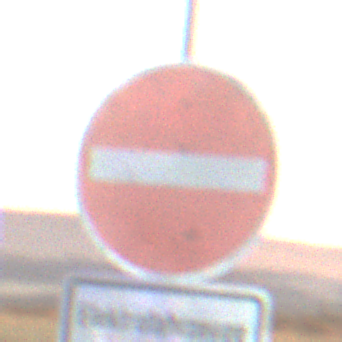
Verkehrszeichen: VerbotDerEinfahrt
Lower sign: BesondereFahrzeugeUndTransportgueter10
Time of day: SunriseSunset
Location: Outdoor (Nature)
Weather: Clear
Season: NotSpecified
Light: Natural